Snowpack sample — Loveland Pass, Silver Plume, Colorado, USA (1/12/25, 11:40 AM MST)
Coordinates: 39.66, -105.88
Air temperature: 7 °F
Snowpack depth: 140 cm
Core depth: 10 cm
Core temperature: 41 °F
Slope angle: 11°, slope face: 30°
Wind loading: high
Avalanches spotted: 2
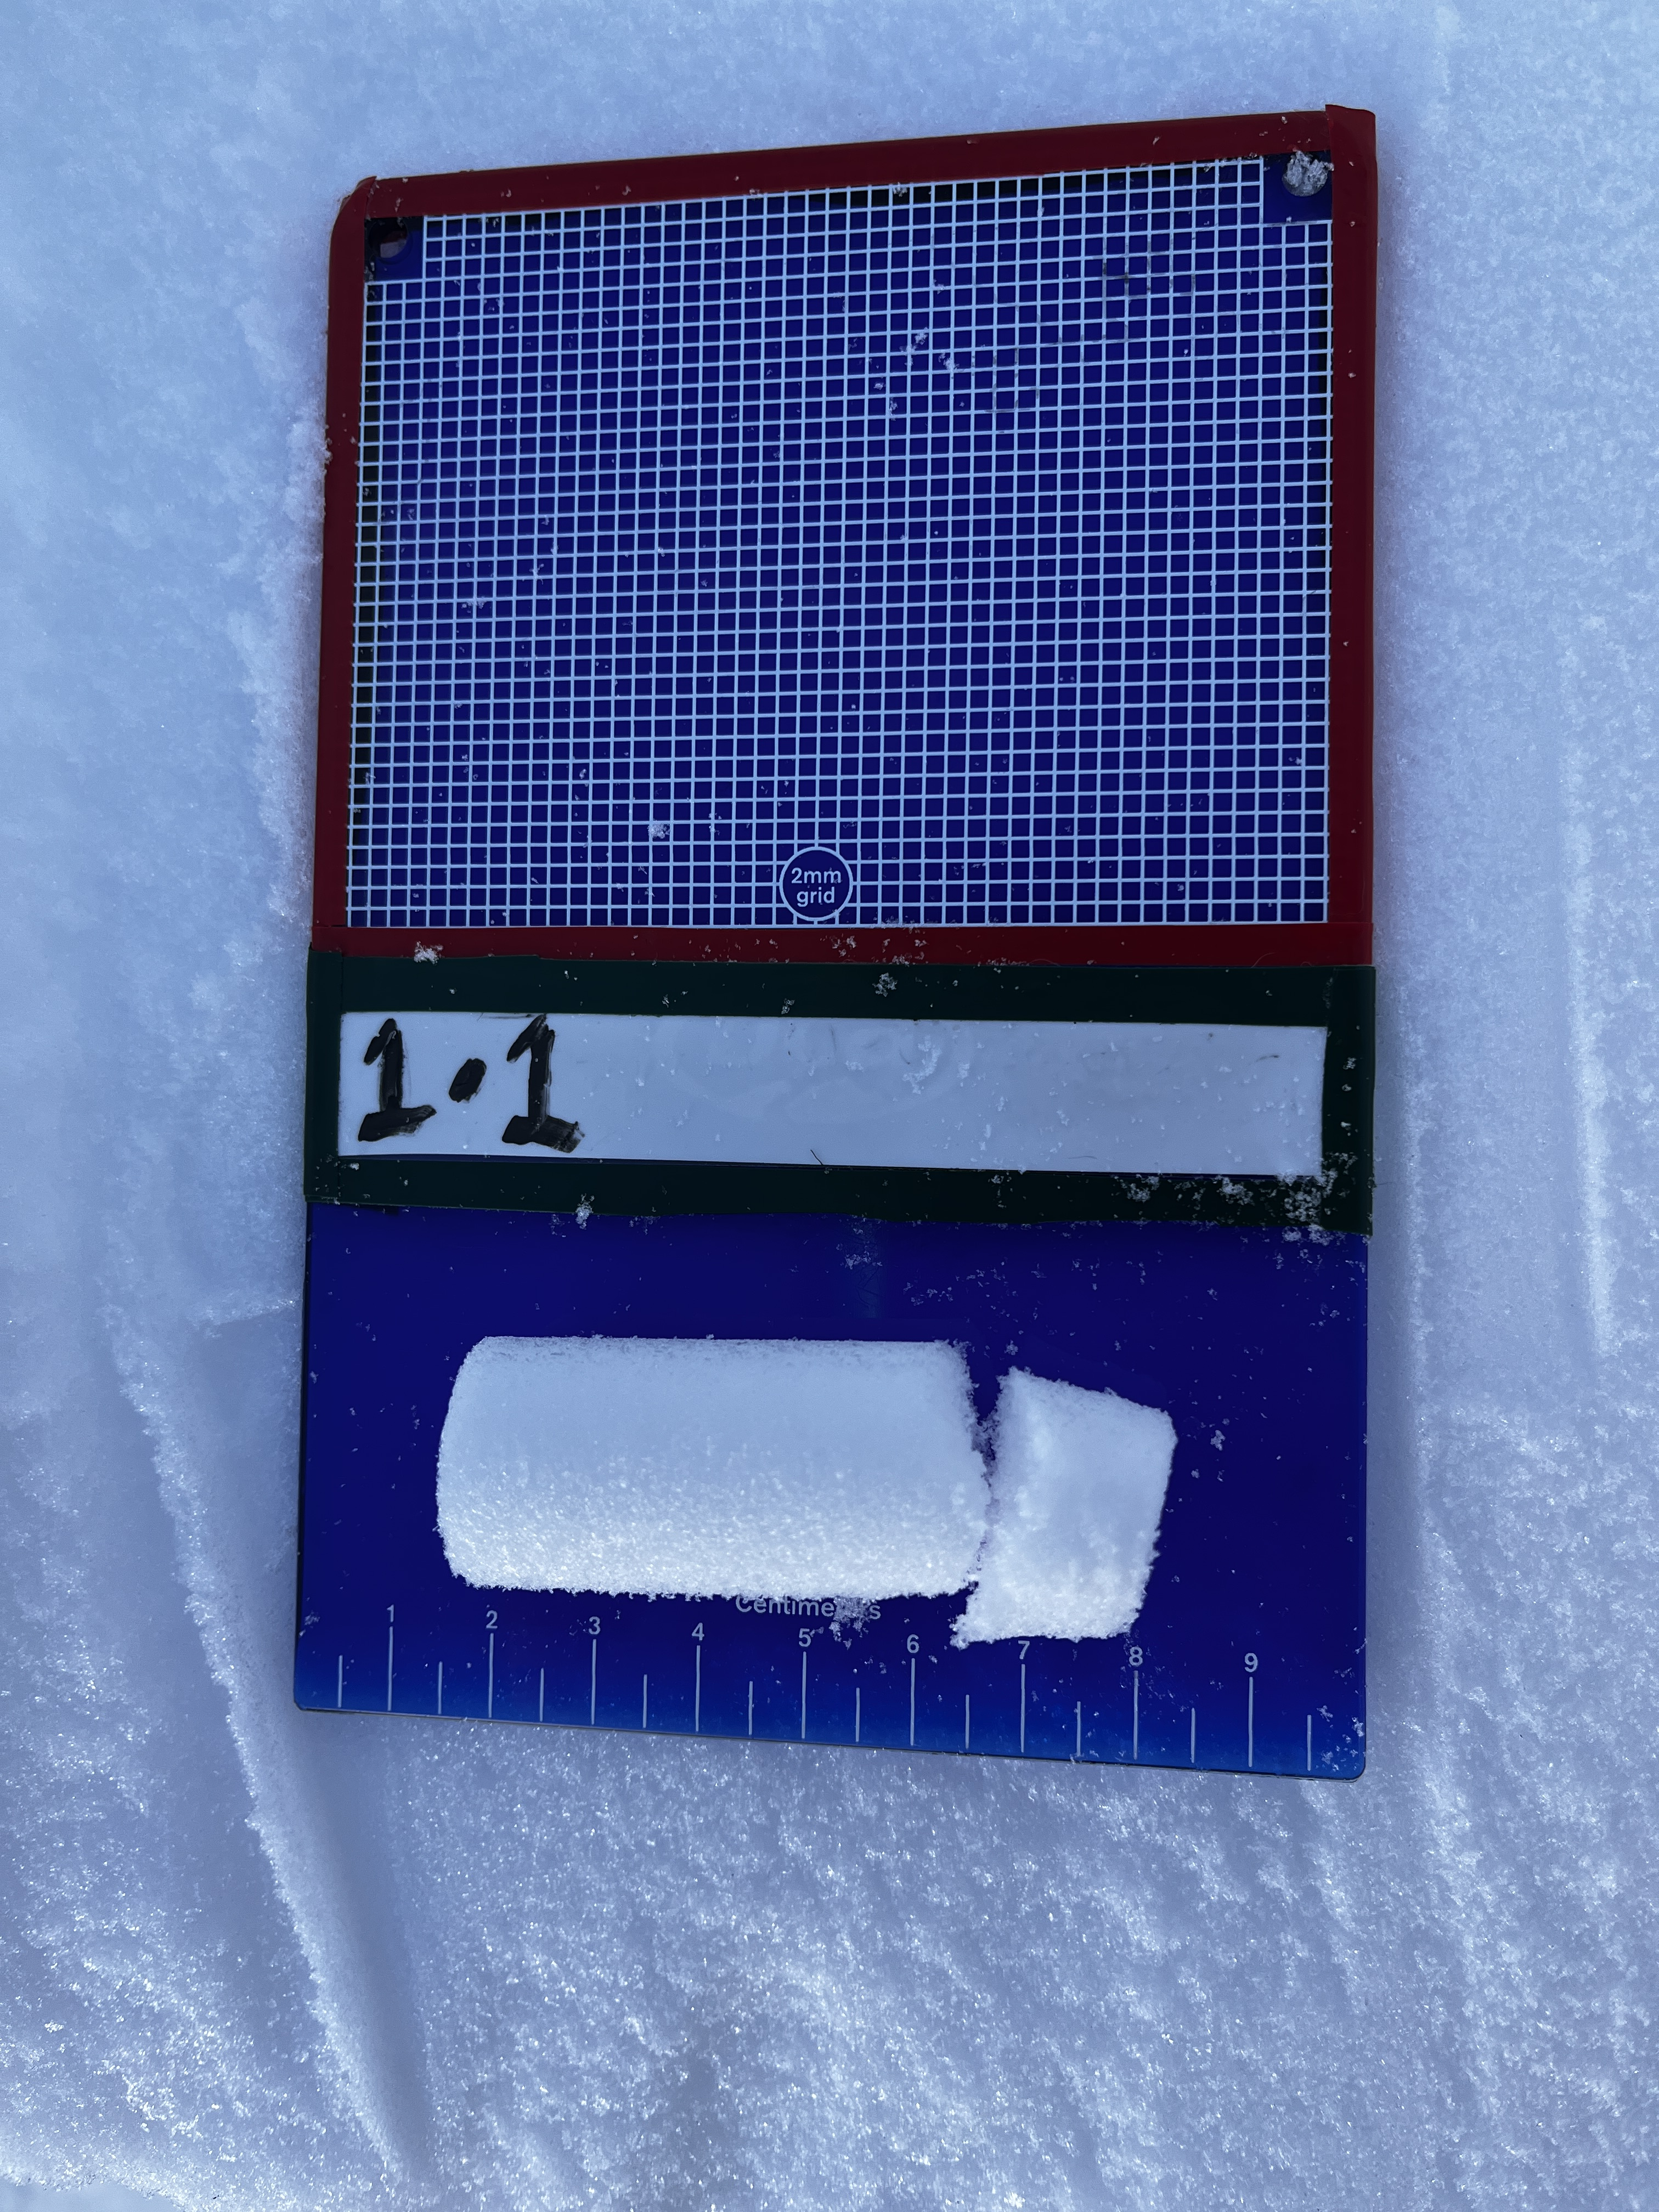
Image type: crystal_card
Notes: Pilot using slightly modified coring method that took too large segment for snow profile picturing, advised not to use in higher level models. Two avalanche on south face nearby, partially cloudy with light snow in the last 24 hours. Lots of wind loading on eastern features.